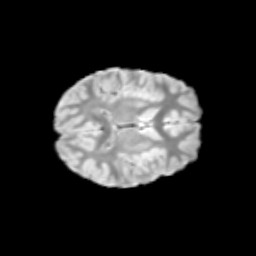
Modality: T2w
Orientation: axial
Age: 11
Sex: female
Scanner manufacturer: siemens
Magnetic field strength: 3 T
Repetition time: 3.8 s
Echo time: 0.07 s